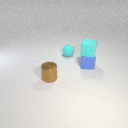
small brown metal cylinder to the left of small blue rubber cube